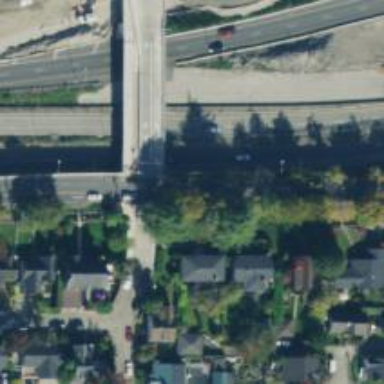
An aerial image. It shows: Residential road with separate sidewalk.